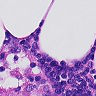
Metastatic tissue present: no